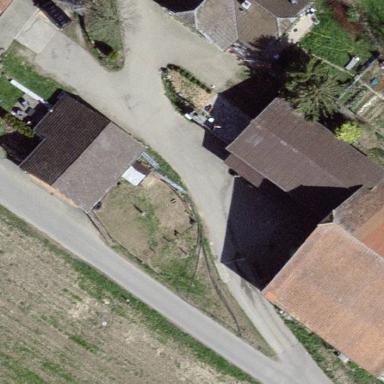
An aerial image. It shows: Farmyard area.